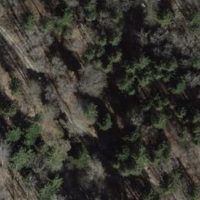
EUNIS habitat code: 44
Species observed at this site:
Tussilago farfara